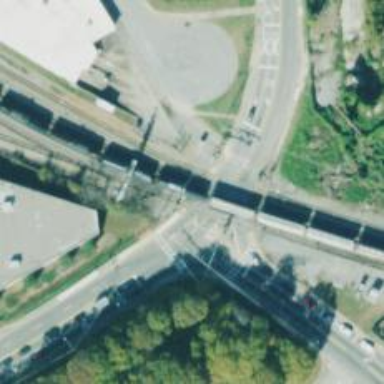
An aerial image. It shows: Railway crossing.